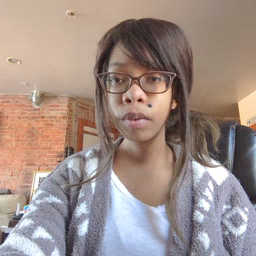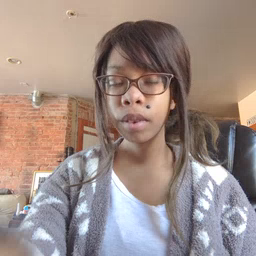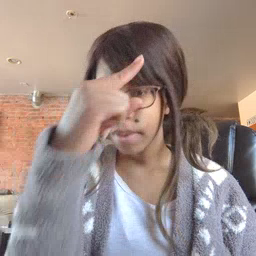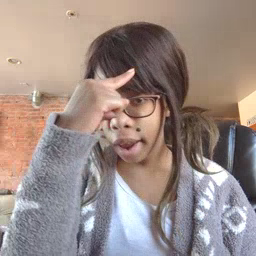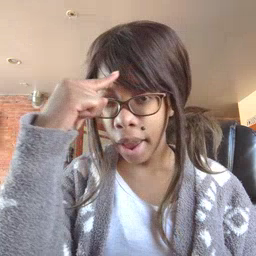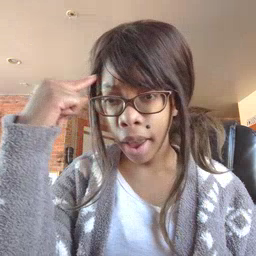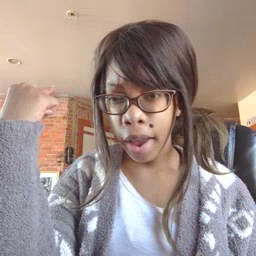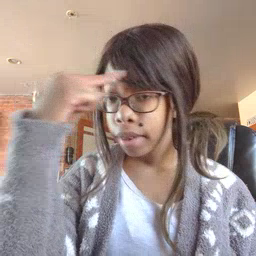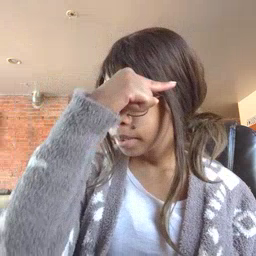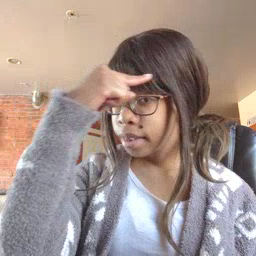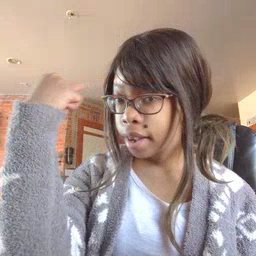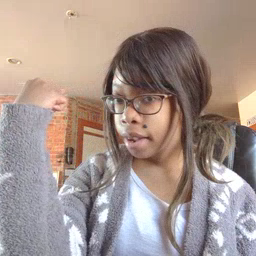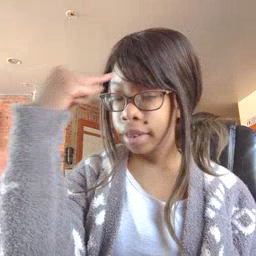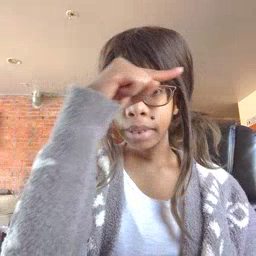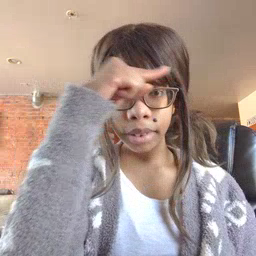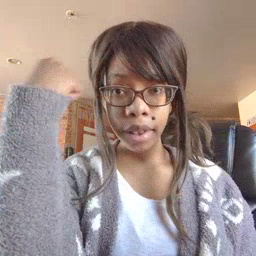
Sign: black